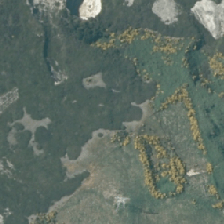
Land cover: grose_broom